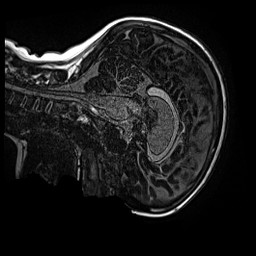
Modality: MP2RAGE
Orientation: sagittal
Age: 11
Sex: female
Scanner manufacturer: siemens
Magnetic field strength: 3 T
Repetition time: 4 s
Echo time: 0.00299 s